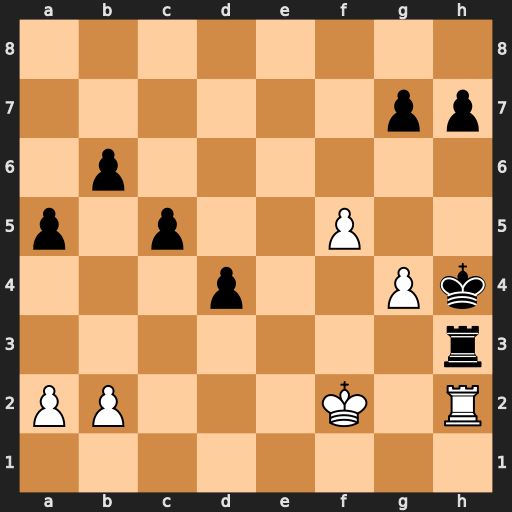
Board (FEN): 8/6pp/1p6/p1p2P2/3p2Pk/7r/PP3K1R/8
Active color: w
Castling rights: -
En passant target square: -
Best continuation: Rxh3+ Kxh3 g5